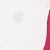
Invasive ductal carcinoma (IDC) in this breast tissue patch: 0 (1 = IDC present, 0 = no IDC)